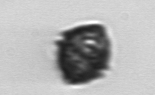
Label: Kryptoperidinium_triquetrum